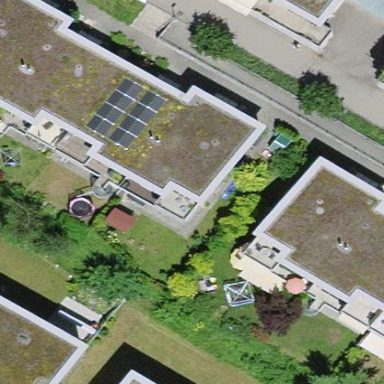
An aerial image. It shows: Residential building.